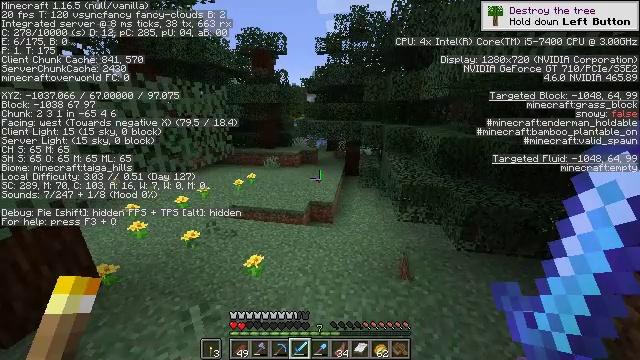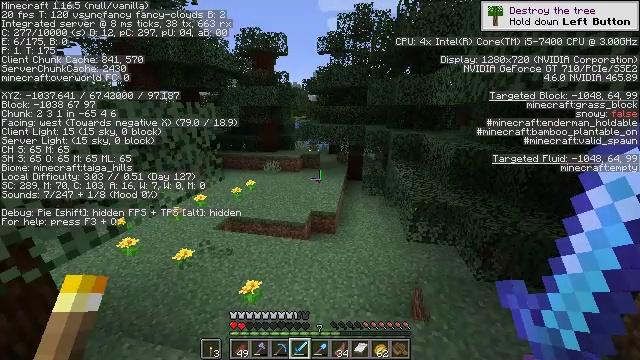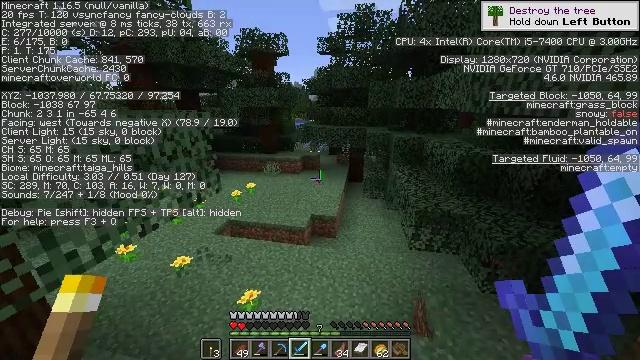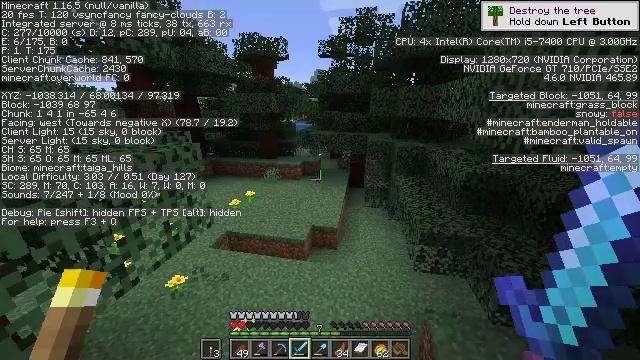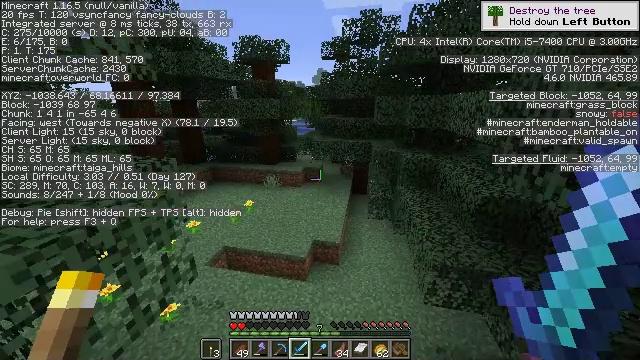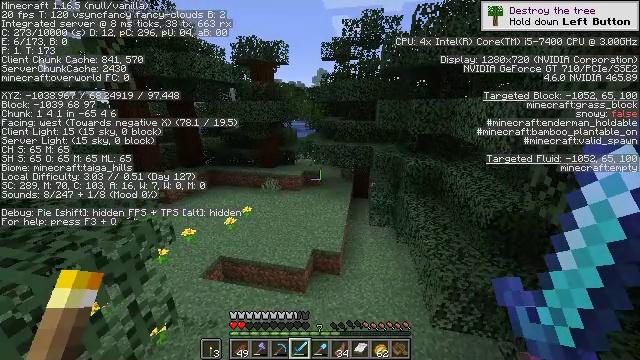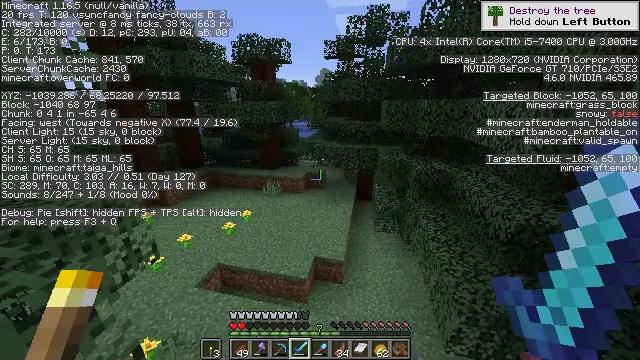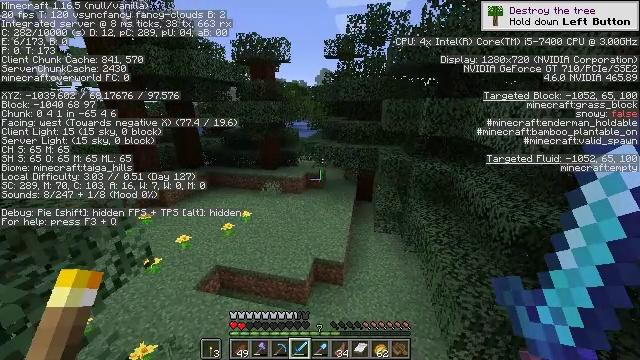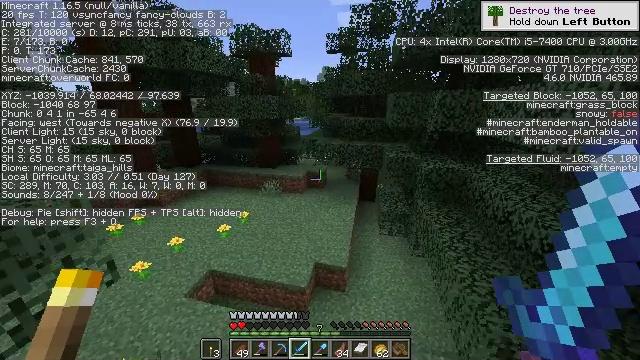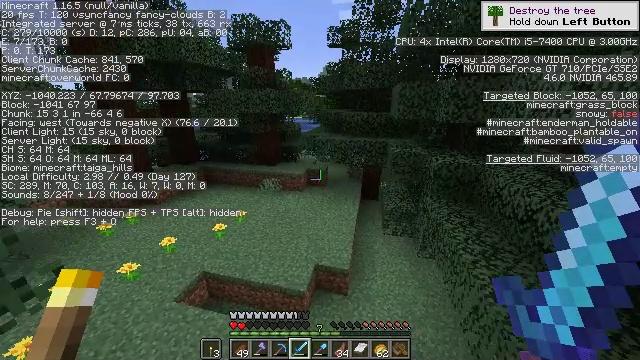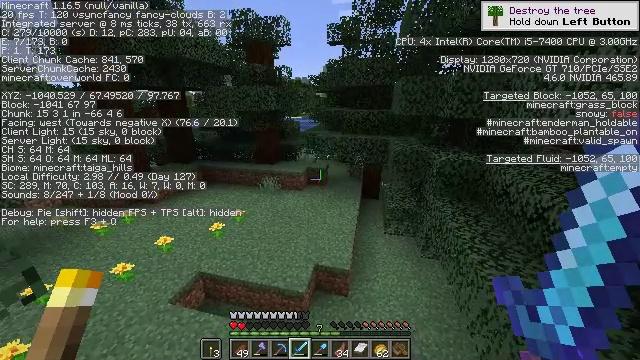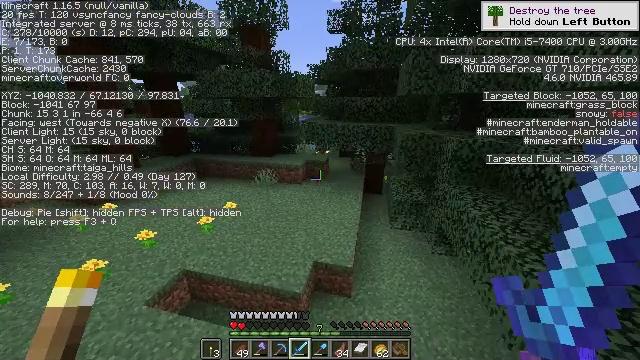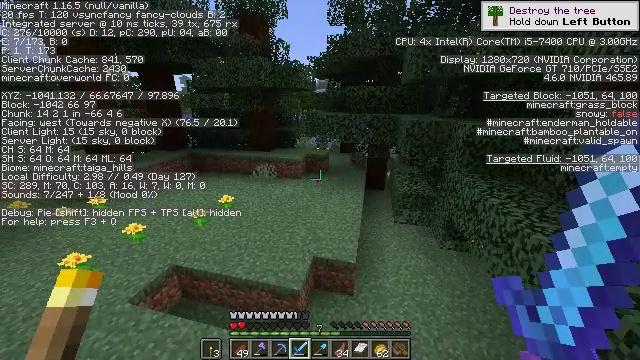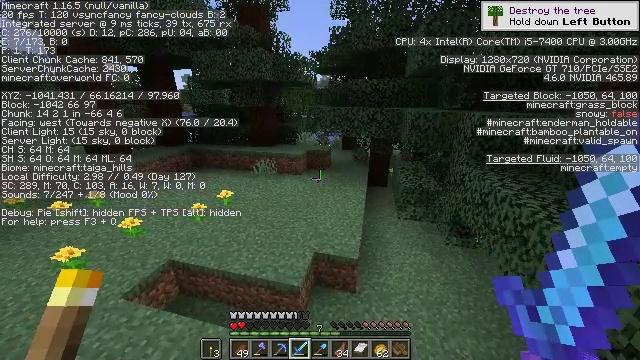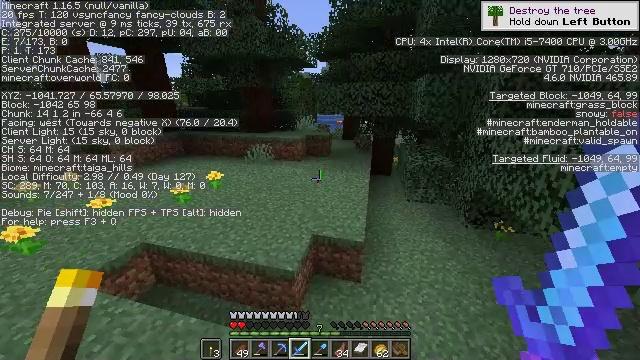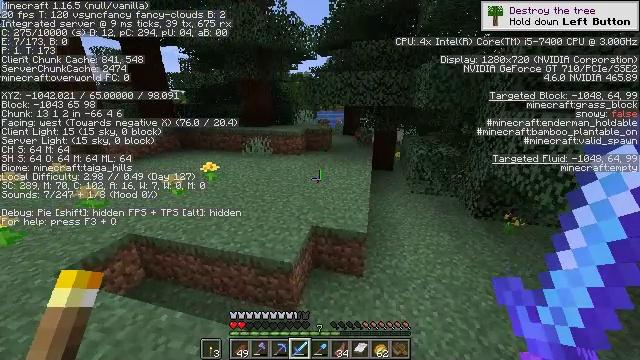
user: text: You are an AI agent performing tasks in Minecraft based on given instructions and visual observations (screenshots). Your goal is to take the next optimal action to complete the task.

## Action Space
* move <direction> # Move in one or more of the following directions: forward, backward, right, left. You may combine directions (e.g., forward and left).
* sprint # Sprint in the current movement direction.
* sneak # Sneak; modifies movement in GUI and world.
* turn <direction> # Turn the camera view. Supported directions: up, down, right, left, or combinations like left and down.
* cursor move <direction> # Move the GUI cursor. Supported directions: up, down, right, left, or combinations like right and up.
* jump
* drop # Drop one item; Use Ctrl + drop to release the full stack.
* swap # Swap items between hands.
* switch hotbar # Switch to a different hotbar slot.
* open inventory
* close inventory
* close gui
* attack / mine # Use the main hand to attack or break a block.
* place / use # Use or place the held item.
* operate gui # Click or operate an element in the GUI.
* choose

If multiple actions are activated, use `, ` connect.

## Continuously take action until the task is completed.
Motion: motion action
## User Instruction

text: Break the sweet berry bush to collect berries.
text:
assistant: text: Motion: move forward, sprint, jump
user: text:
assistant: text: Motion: move forward, sprint, jump
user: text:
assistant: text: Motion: move forward, sprint, jump
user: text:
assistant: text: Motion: move forward, jump
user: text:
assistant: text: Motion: move forward, jump
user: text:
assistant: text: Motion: move forward, jump
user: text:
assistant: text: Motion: move forward, jump
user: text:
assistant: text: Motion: move forward, jump
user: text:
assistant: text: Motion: move forward, jump
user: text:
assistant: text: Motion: move forward, jump
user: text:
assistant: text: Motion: move forward, jump
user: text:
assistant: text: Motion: move forward, jump
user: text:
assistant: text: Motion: move forward, sprint, jump
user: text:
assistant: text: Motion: move forward, sprint, jump
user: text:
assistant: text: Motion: move forward, sprint, jump
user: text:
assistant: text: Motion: move forward, sprint, jump
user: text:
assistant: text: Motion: move forward, sprint, jump
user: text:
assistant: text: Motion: move forward, sprint, turn left, jump
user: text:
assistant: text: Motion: move forward, turn left and up, jump
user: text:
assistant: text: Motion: move forward, turn left and up, jump
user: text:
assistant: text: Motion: move forward, turn left and up, jump
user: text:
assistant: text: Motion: move forward, turn up, jump
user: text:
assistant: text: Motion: move forward, turn up, jump
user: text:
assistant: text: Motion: move forward, jump
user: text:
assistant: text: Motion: move forward, jump
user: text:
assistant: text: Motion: move forward, jump
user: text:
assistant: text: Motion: move forward, jump
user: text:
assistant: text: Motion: move forward, jump
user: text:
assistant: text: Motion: move forward, jump
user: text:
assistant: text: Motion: move forward, sprint, jump